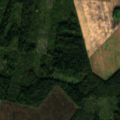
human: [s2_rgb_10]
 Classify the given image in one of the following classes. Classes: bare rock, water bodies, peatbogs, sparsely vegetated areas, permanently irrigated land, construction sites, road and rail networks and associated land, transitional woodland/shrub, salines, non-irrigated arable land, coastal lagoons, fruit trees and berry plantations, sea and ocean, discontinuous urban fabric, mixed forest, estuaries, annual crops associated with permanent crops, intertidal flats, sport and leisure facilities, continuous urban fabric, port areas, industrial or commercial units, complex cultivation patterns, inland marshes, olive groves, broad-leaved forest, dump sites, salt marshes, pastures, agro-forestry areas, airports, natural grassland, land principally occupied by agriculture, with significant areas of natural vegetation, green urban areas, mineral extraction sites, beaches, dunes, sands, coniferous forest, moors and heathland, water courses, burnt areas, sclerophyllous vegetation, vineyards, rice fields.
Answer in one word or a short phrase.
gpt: non-irrigated arable land, broad-leaved forest, mixed forest